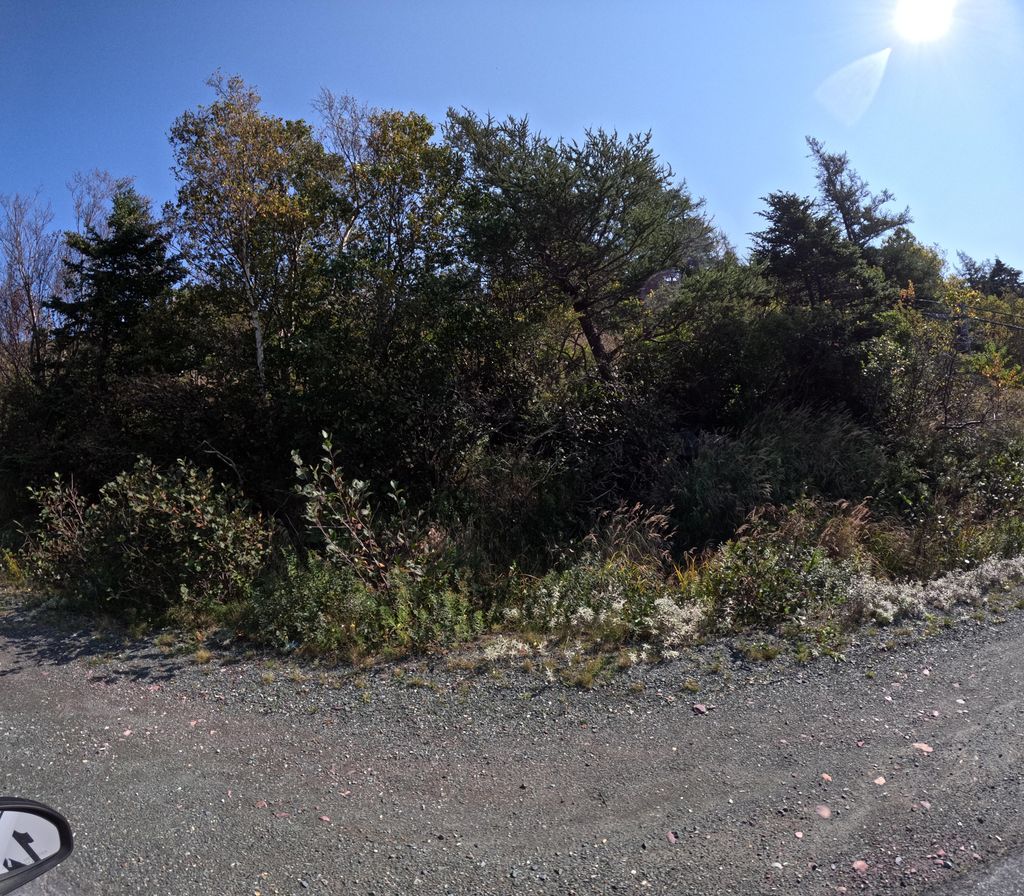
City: st_johns